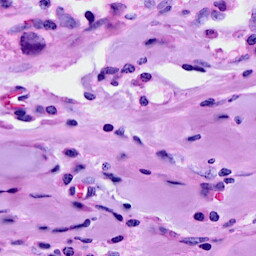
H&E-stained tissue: Breast